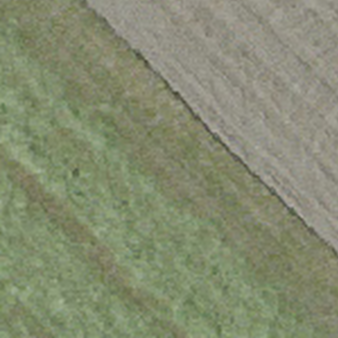
Label: other